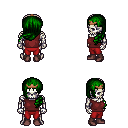
a pixel art fantasy rpg character, male body template, skeleton, maroon sleeveless shirt, red pants, green left-swept hairstyle, bronze tiara, maroon shoes, four views (front, back, left, right), 2x2 character sprite sheet, small pixel art, hard edges, no anti-aliasing